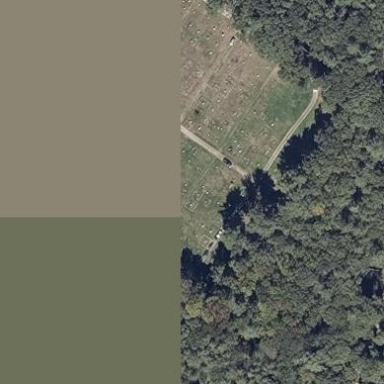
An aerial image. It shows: Cemetery.